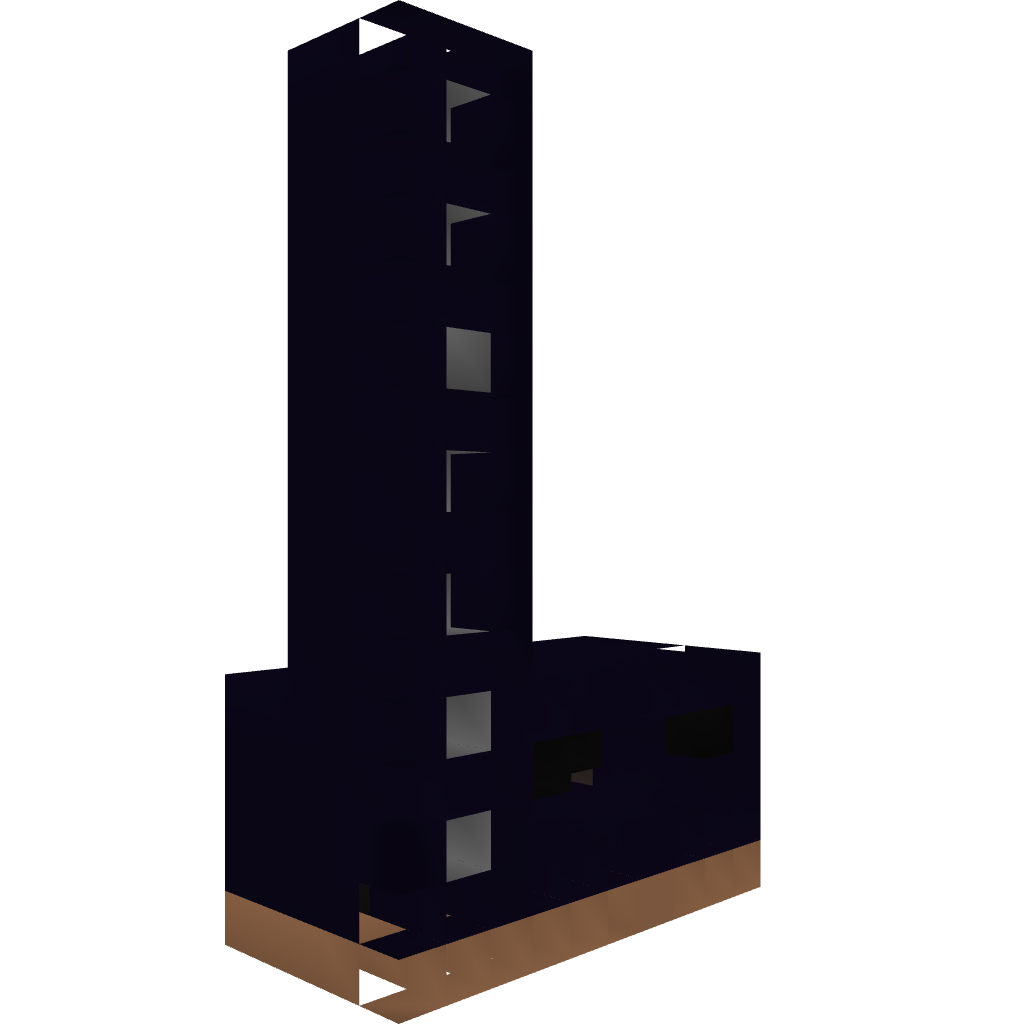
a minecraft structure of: Compact redstone cannon (Obsidian)